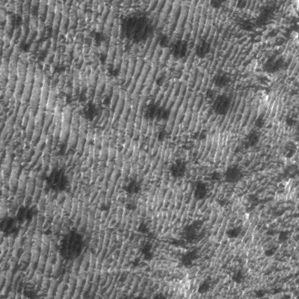
Label: frost